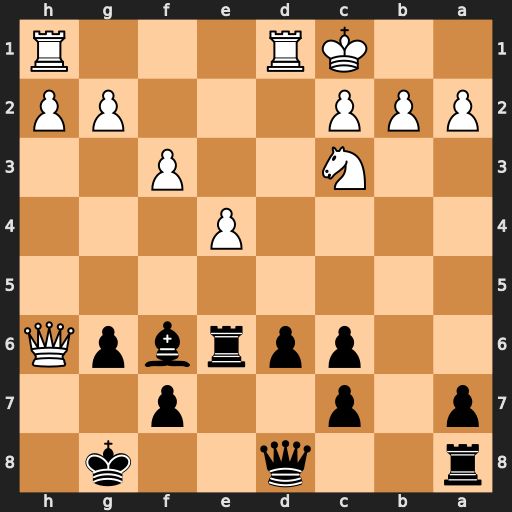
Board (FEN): r2q2k1/p1p2p2/2pprbpQ/8/4P3/2N2P2/PPP3PP/2KR3R
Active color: b
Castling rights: -
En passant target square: -
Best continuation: Bg5+ Qxg5 Qxg5+